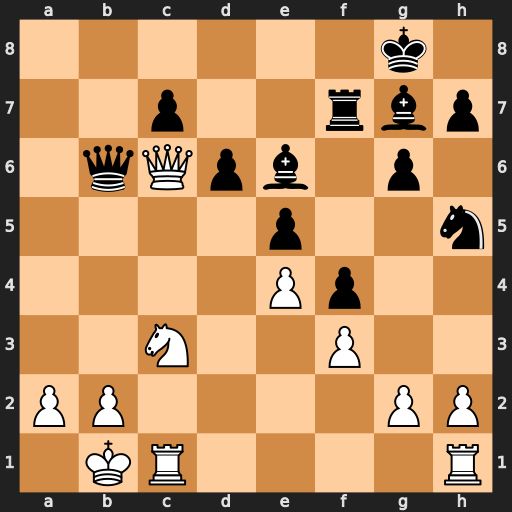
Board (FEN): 6k1/2p2rbp/1qQpb1p1/4p2n/4Pp2/2N2P2/PP4PP/1KR4R
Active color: w
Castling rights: -
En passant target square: -
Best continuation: Qe8+ Bf8 Qxe6